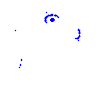
Particle: proton